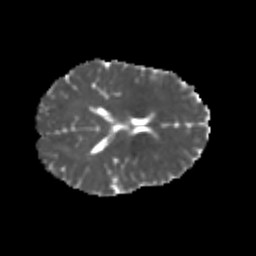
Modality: MD
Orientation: axial
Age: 21
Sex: female
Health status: healthy
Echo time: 0.074 s